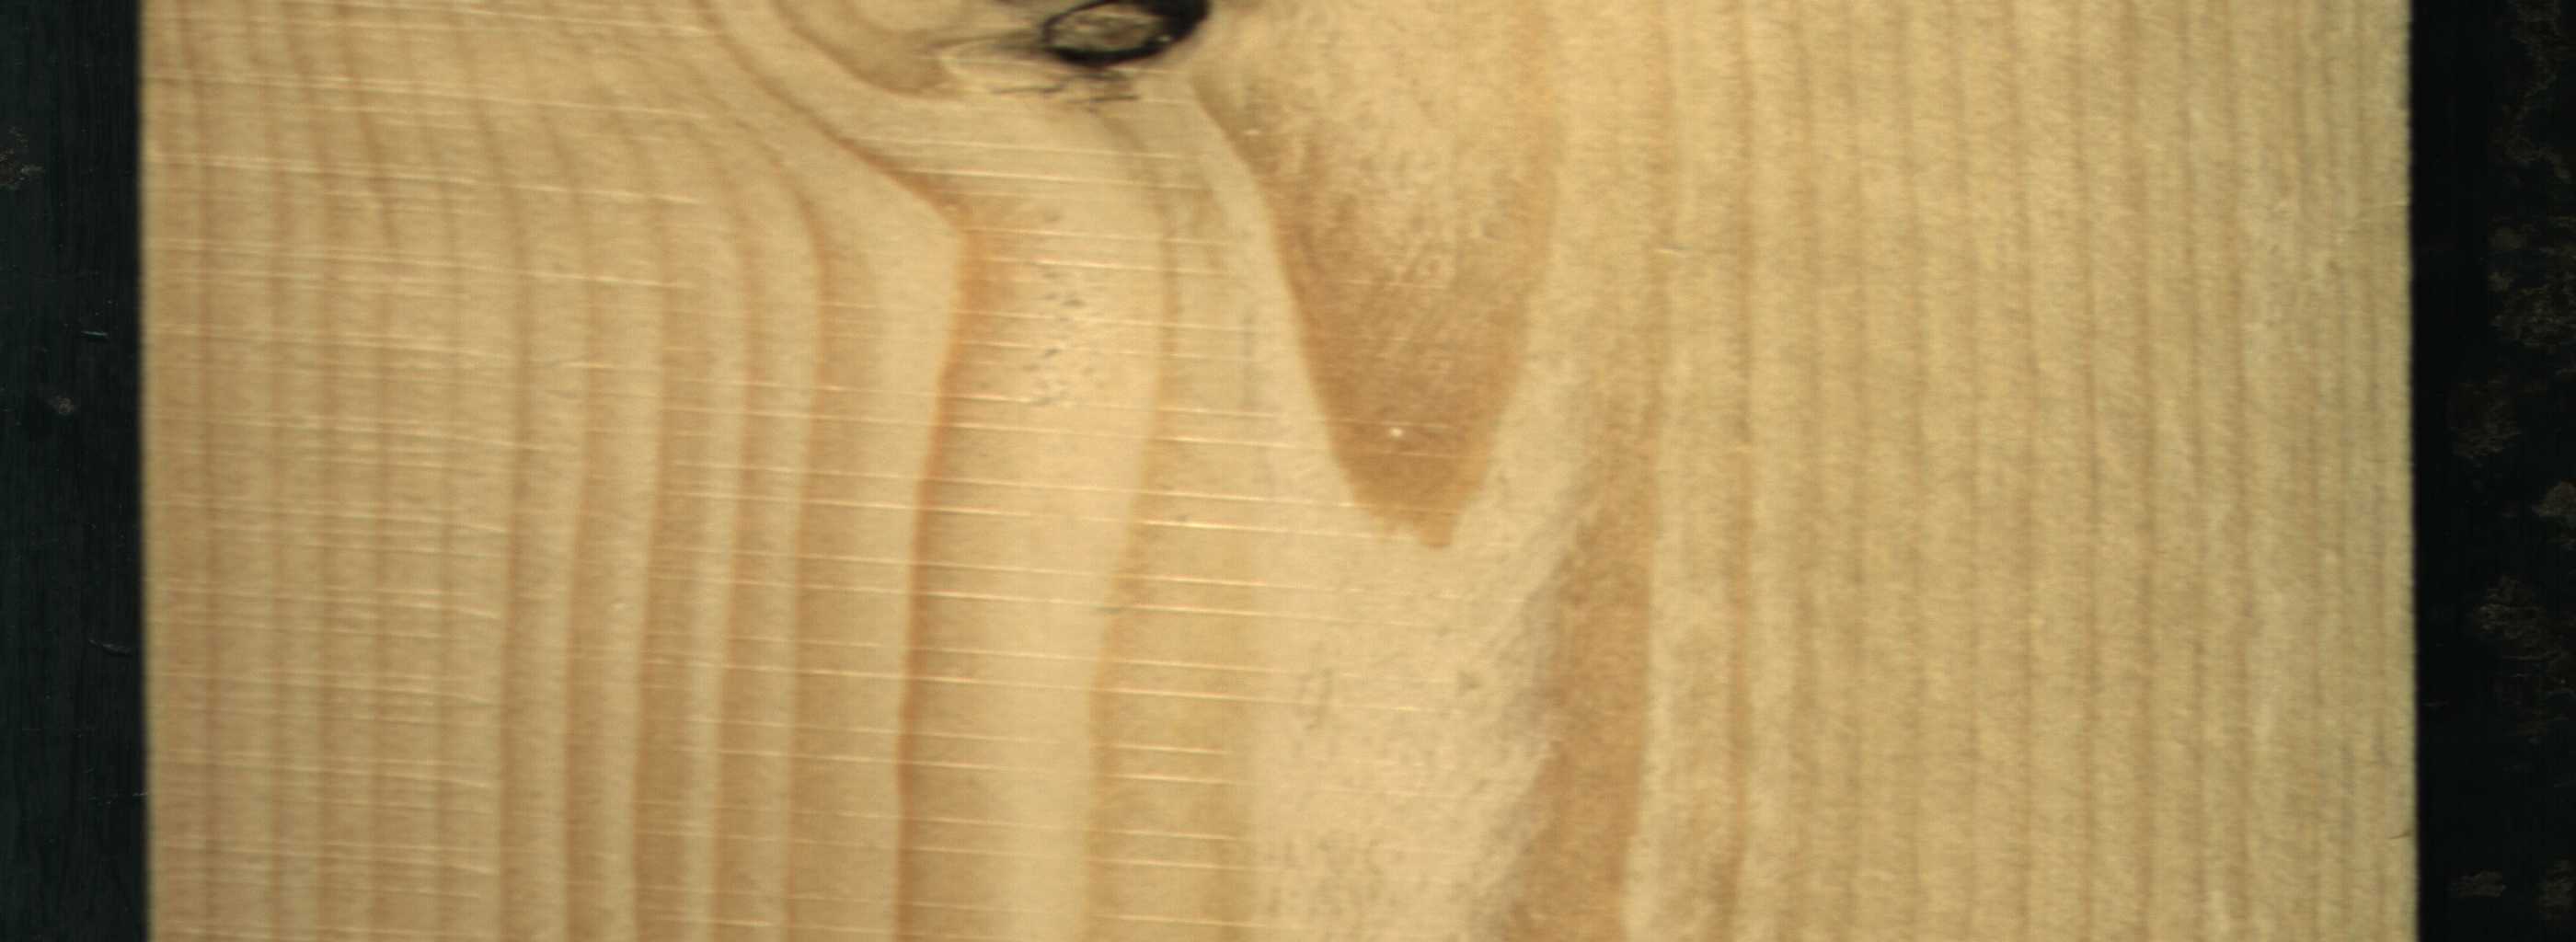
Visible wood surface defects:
Dead_Knot